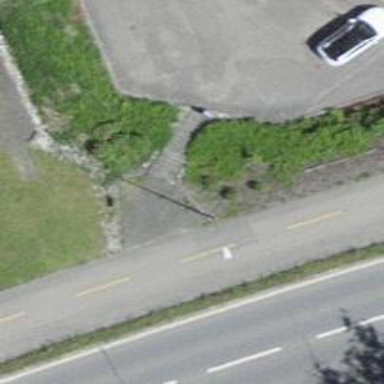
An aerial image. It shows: Road with steps.